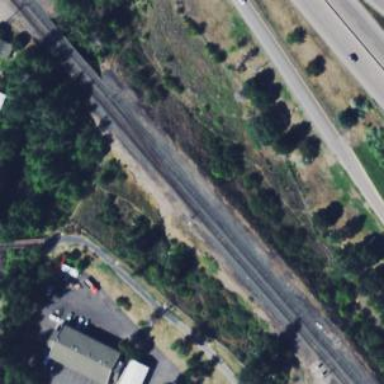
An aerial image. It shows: Railway track.